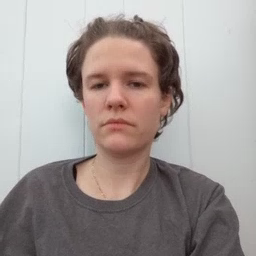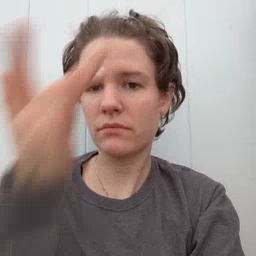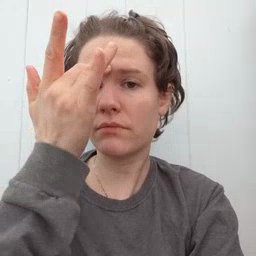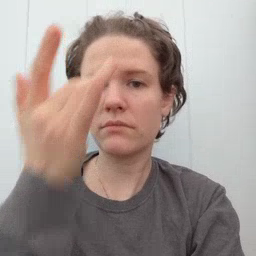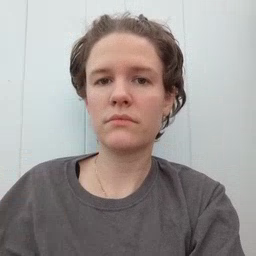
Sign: sick